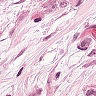
Metastatic tissue present: yes